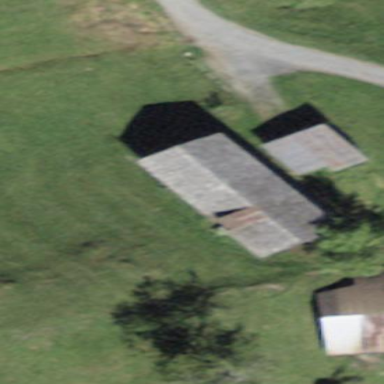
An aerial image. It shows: Rural barn.